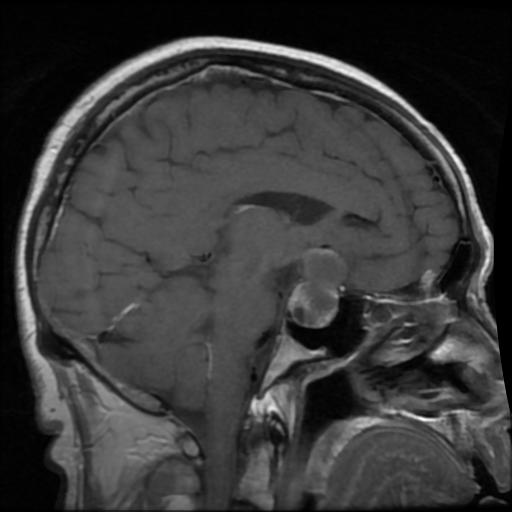
Label: pituitary